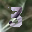
Label: 3